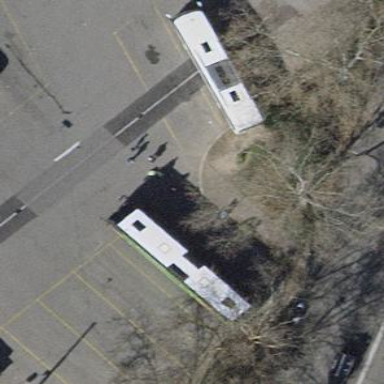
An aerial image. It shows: Parking space designated for buses.